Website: apple
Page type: billing-address
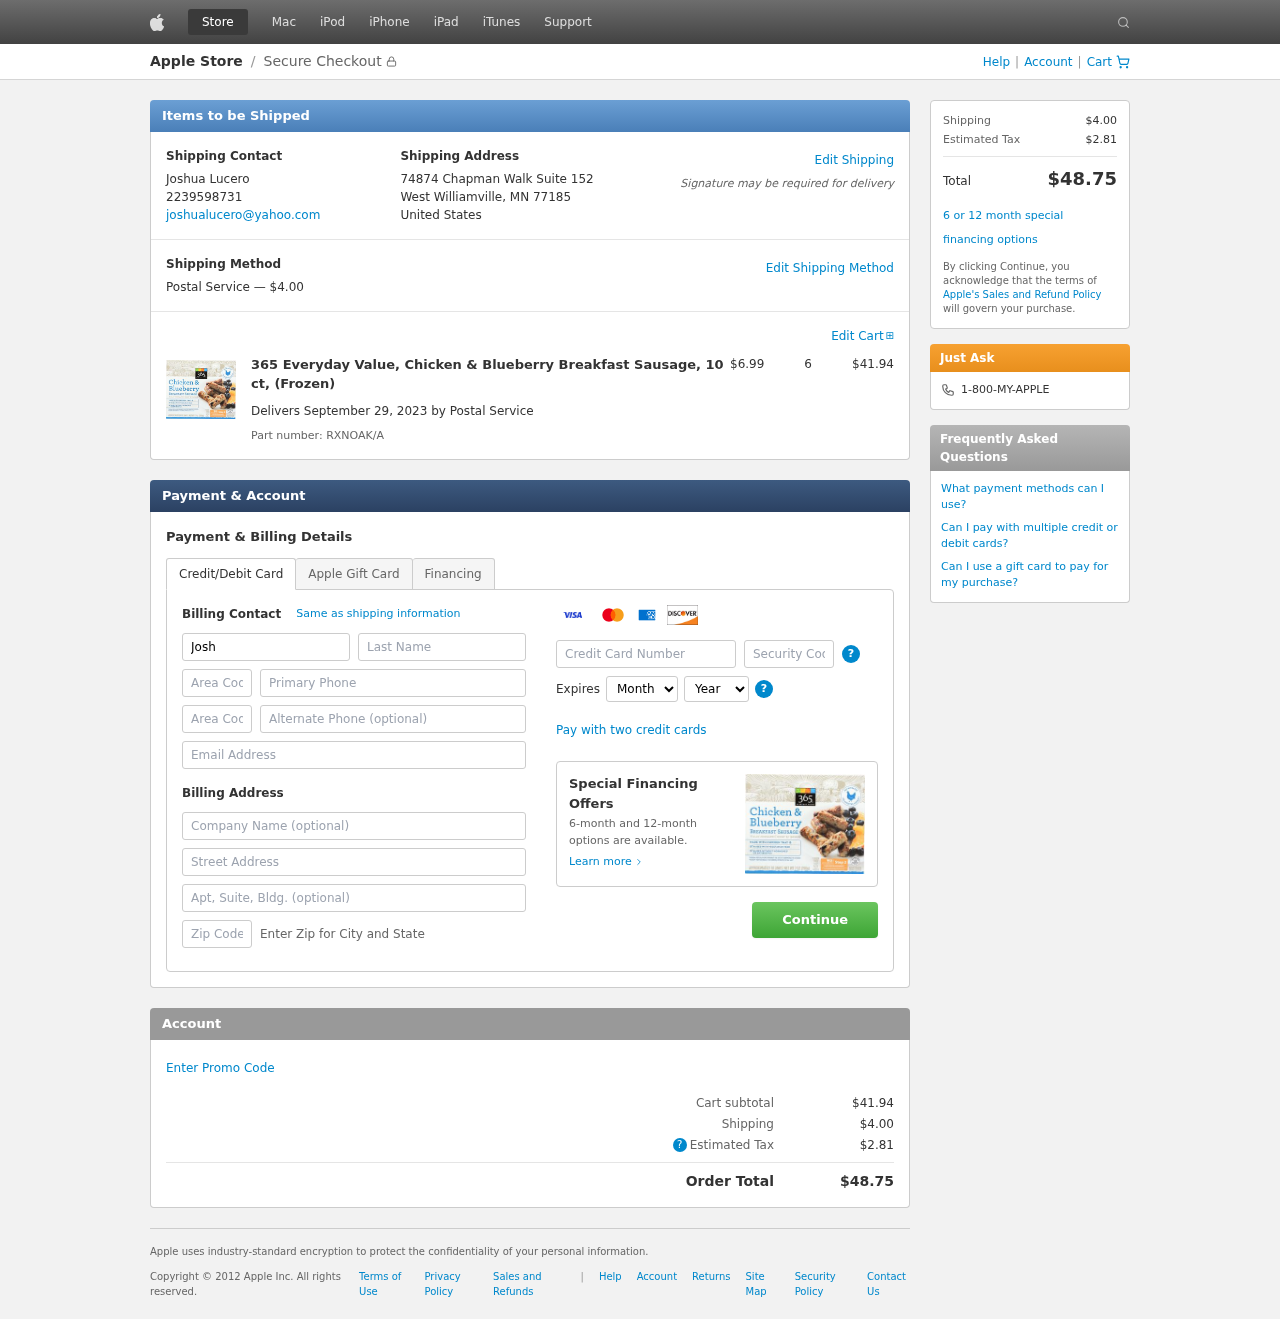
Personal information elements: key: PII_CARD_CVV
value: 133
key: PII_CARD_EXPIRY_MONTH
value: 10
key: PII_CARD_EXPIRY_YEAR
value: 29
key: PII_CARD_NUMBER
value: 2260 1383 4610 5009
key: PII_CITY_STATE_ZIP
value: West Williamville, MN 77185
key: PII_COMPANY
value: Cooper, Brown and Trevino
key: PII_COUNTRY
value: United States
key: PII_EMAIL
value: joshualucero@yahoo.com
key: PII_FIRSTNAME
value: Joshua
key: PII_FULLNAME
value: Joshua Lucero
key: PII_LASTNAME
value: Lucero
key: PII_PHONE
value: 2239598731
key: PII_PHONE_AREA
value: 223
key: PII_POSTCODE2
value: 59371
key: PII_STREET
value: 74874 Chapman Walk Suite 152
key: PII_STREET2
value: Apt. 471
Product elements: key: PRODUCT1_NAME
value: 365 Everyday Value, Chicken & Blueberry Breakfast Sausage, 10 ct, (Frozen)
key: PRODUCT1_PRICE
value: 6.99
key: PRODUCT1_QUANTITY
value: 6
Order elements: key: ORDER_SHIPPING_COST
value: $4.00
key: ORDER_SUBTOTAL
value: $41.94
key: ORDER_DELIVERY_DATE
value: September 29, 2023
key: ORDER_PART_NUMBER
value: RXNOAK/A
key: ORDER_TAX
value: $2.81
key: ORDER_TOTAL
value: $48.75